Field crop: maize
Growth stage: 2
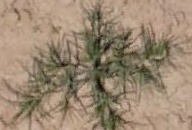
Species: salsola